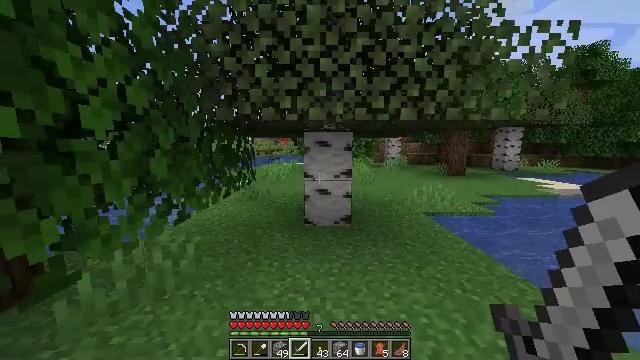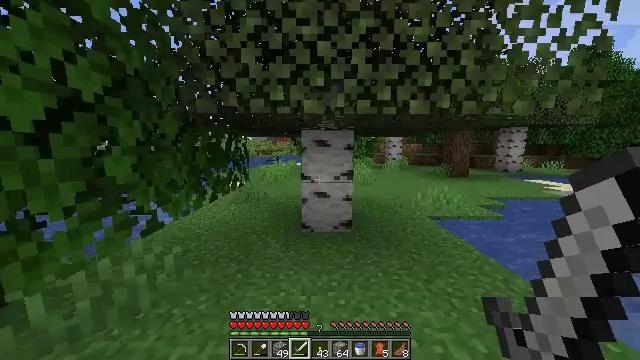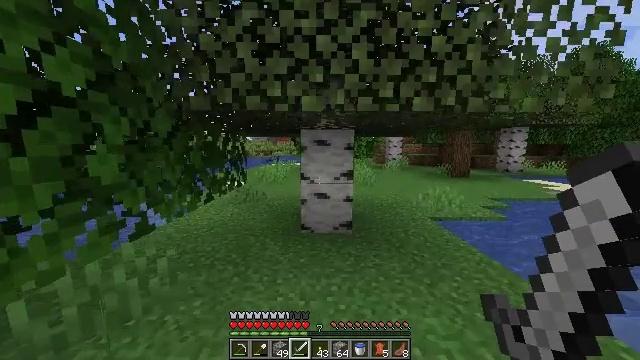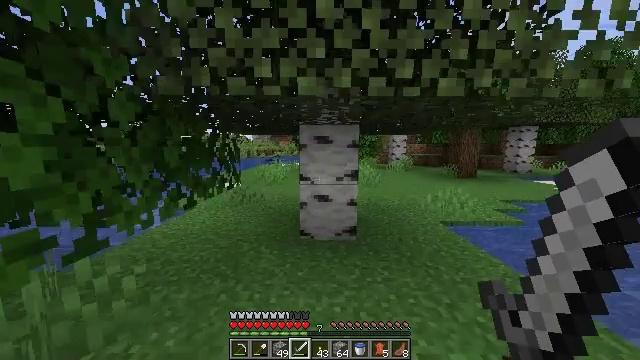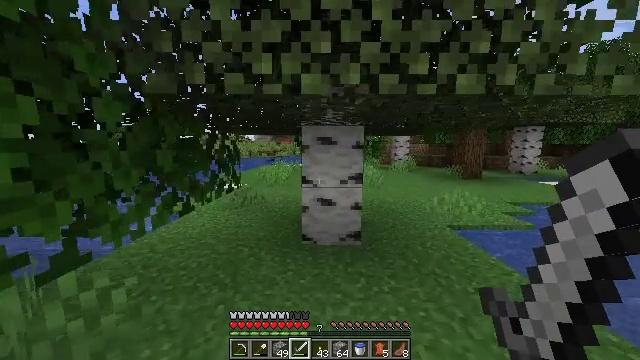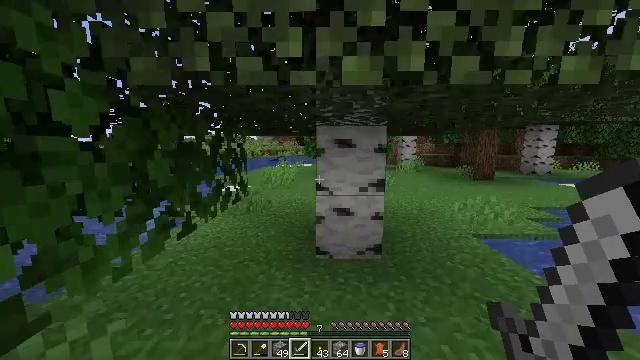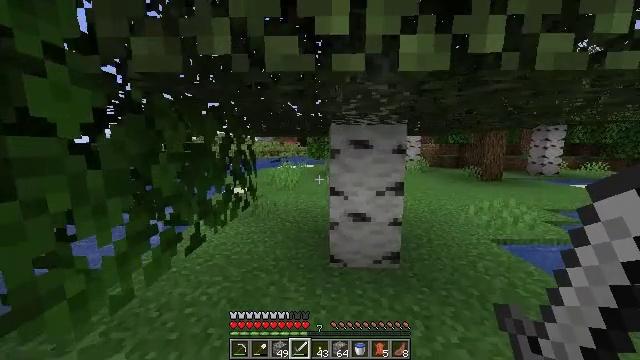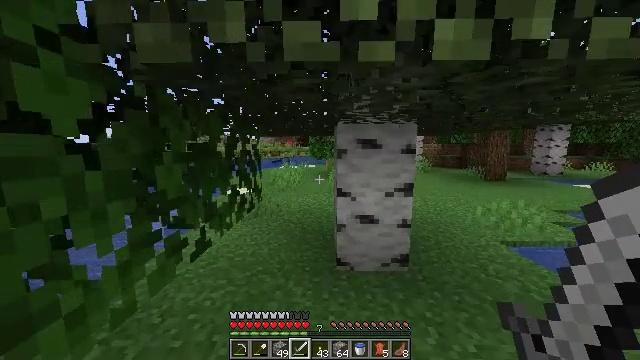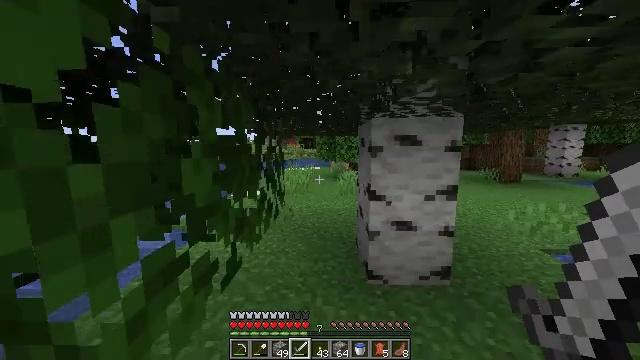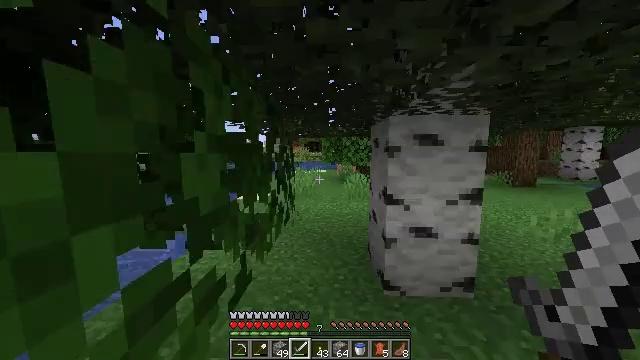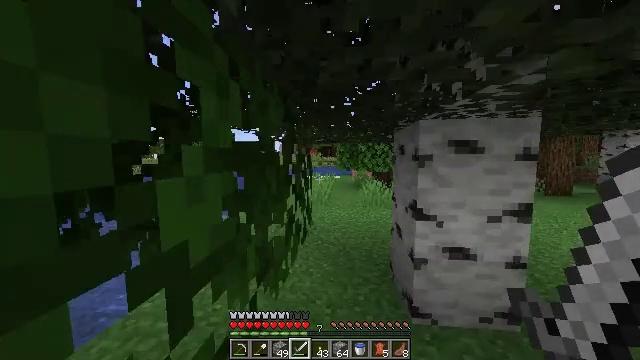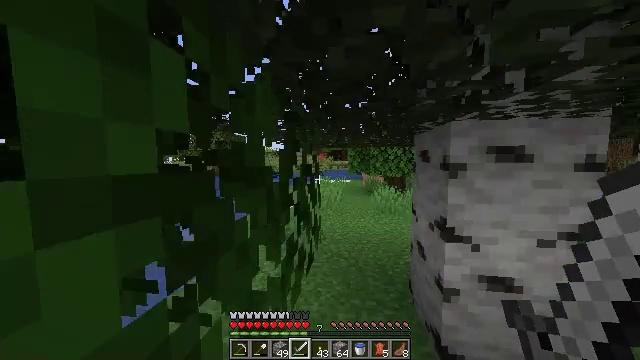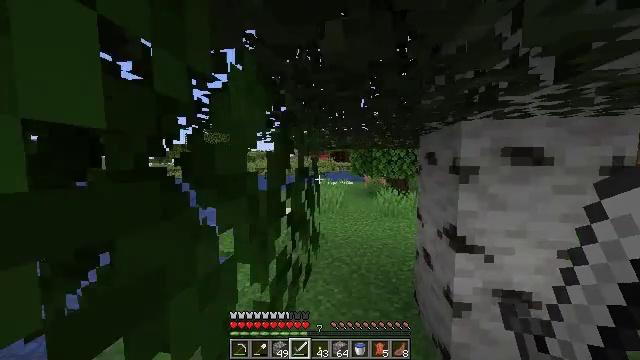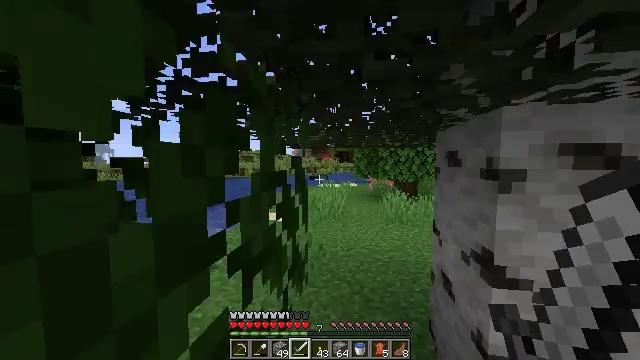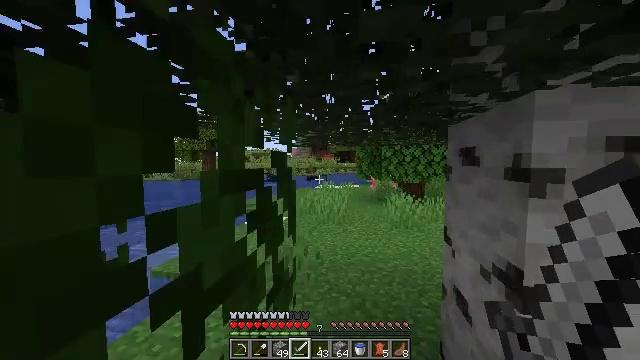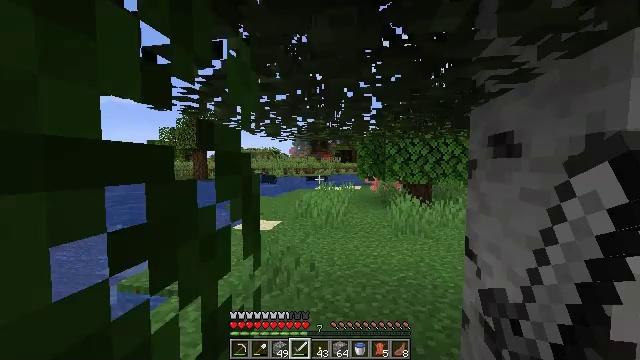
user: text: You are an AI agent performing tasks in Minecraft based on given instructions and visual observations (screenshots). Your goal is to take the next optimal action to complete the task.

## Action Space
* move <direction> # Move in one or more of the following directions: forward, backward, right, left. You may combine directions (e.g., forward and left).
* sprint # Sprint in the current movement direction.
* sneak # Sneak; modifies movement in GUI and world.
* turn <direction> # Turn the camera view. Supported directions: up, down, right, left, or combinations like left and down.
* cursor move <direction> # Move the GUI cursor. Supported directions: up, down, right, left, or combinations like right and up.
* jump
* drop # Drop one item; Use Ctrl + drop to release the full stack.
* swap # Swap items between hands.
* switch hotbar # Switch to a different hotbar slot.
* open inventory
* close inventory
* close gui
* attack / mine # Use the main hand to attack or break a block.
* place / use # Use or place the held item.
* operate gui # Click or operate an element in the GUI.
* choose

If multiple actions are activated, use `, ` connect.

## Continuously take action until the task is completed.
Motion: motion action
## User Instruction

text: Mine the sugar cane near rivers.
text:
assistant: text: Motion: move forward, sprint
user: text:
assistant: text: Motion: move forward, sprint
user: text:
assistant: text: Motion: move forward, sprint
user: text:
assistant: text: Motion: move forward and move left, sprint
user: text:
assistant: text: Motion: move forward and move left, sprint
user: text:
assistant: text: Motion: move forward and move left, sprint
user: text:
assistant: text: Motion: move forward and move left, sprint
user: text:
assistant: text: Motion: move forward and move left, sprint
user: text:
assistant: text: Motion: move forward, sprint, turn left
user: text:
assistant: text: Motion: move forward, sprint, turn left and up
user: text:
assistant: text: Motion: move forward, sprint, turn left and up
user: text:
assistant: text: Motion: move forward, sprint
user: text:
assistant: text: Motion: move forward, sprint
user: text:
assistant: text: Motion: move forward, sprint
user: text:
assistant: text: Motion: move forward, sprint
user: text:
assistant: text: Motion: move forward, sprint
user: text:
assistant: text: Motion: move forward, sprint
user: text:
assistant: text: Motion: move forward, sprint
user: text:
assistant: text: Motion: move forward, sprint
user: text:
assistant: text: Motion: move forward, sprint
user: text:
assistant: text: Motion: move forward, sprint
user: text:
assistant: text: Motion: move forward, sprint
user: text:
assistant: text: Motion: move forward, sprint
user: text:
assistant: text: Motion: move forward, sprint
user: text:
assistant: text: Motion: move forward, sprint
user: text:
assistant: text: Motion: move forward, sprint
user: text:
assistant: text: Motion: move forward, sprint
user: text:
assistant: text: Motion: move forward, sprint
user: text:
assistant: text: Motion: move forward, sprint
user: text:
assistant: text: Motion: move forward, sprint